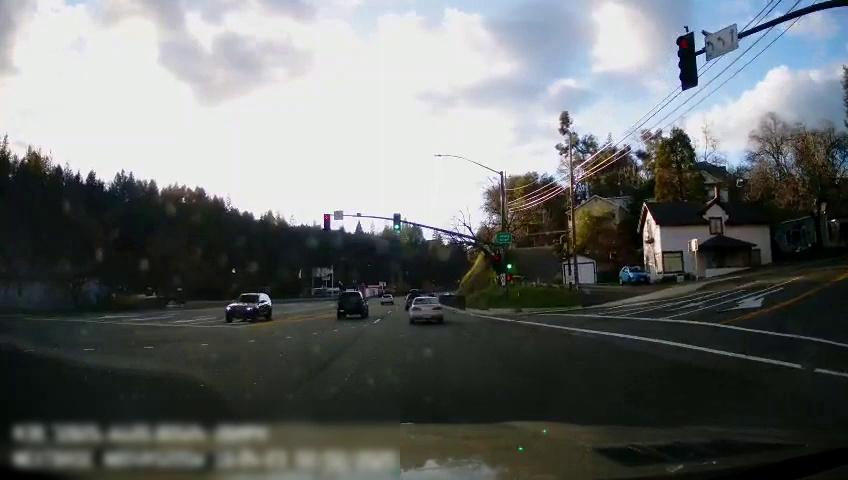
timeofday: Day
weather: Sunny
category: Drivable Space
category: Vehicles | Car
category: Vehicles | SUV
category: Vehicles | SUV
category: Vehicles | SUV
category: Vehicles | SUV
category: Vehicles | Car
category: Lanes | Current Lane
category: Lanes | Current Lane
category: Lanes | Opposite Lane
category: Lanes | Opposite Lane
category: Lanes | Opposite Lane
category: Traffic | Signs
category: Traffic | Lights
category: Traffic | Lights
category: Traffic | Signs
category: Traffic | Lights
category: Traffic | Lights
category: Traffic | Signs
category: Traffic | Lights